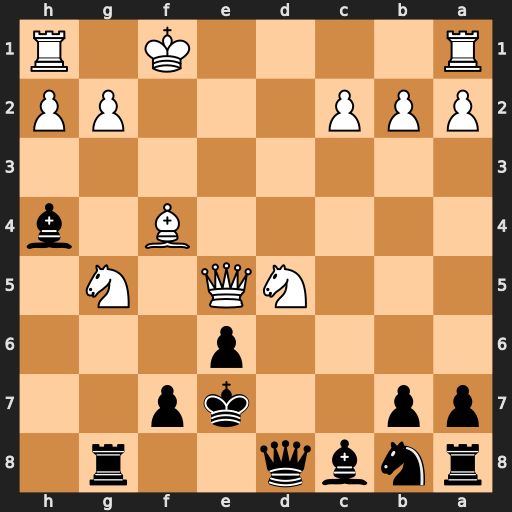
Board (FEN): rnbq2r1/pp2kp2/4p3/3NQ1N1/5B1b/8/PPP3PP/R4K1R
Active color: b
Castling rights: -
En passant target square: -
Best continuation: Qxd5 Qxd5 exd5